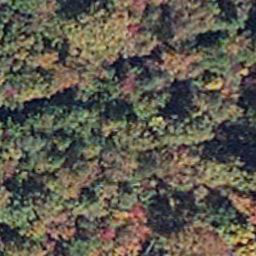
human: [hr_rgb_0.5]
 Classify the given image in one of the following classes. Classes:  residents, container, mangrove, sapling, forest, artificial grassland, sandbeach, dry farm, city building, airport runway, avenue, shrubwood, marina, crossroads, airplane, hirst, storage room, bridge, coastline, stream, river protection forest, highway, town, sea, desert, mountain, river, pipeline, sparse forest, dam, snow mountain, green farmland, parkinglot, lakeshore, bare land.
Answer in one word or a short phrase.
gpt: mangrove